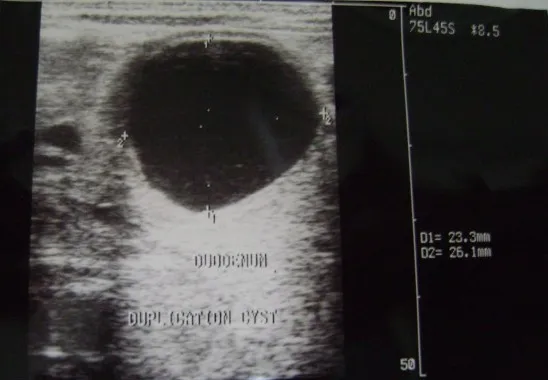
USG showing the cystic lesion at pyloroduodenal region.
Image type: radiology (ultrasound)